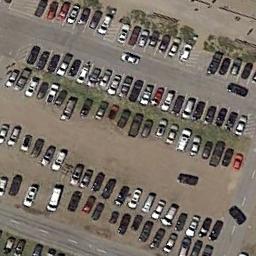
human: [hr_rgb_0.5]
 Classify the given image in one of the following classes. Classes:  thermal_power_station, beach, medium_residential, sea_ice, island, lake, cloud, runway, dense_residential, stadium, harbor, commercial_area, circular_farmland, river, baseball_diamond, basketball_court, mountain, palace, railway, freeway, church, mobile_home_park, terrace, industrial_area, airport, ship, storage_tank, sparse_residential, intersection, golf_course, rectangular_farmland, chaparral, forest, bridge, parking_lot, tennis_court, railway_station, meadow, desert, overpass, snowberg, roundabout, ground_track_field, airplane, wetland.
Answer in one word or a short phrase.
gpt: parking_lot